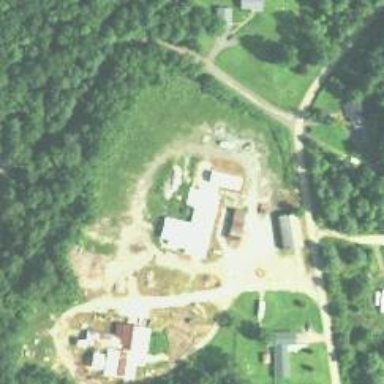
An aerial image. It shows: Sawmill crafting area.